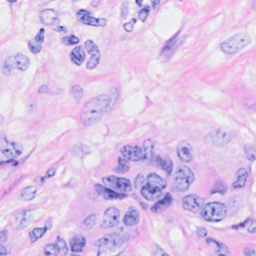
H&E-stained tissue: Breast